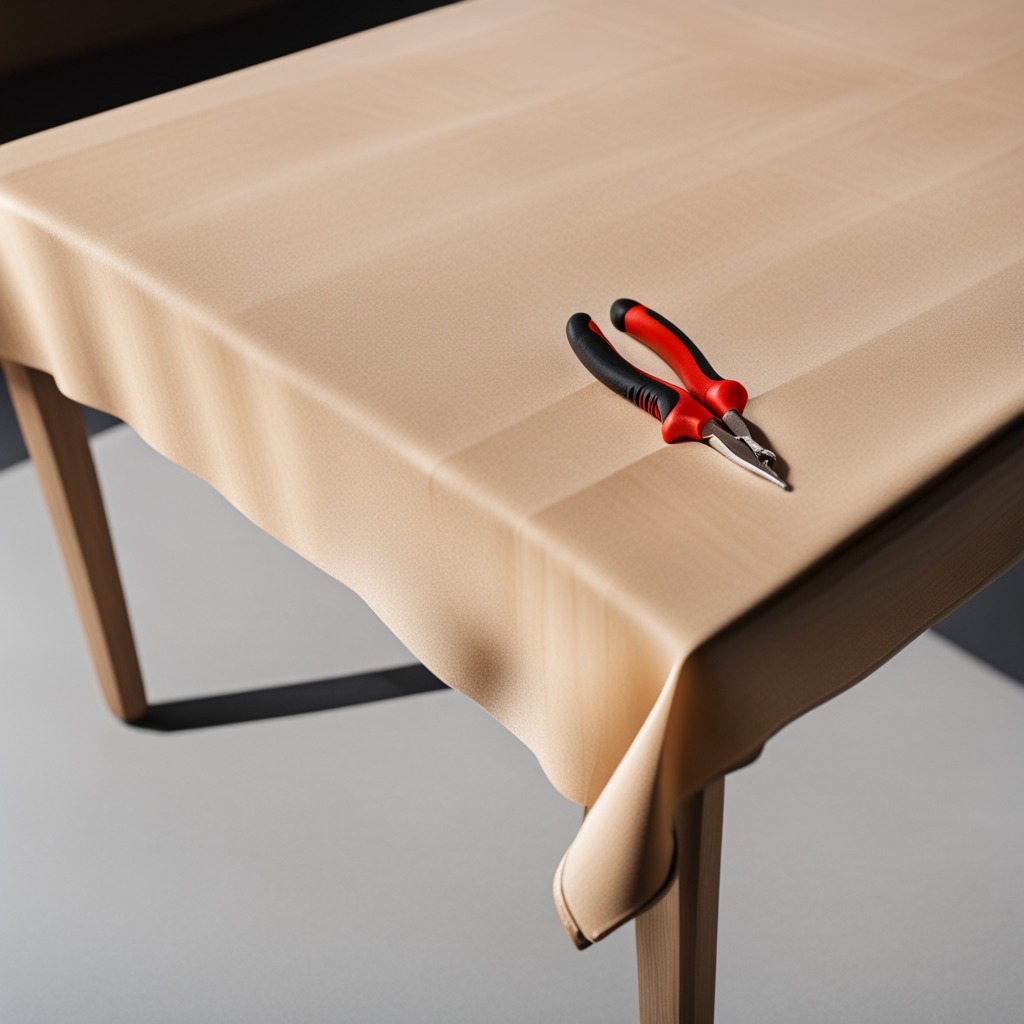
A plier is lying on the wooden table in the outdoor workshop during daytime bright natural light soft shadows worn but beneath the cloth.